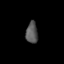
Tissue: prostate
Cell type: Fibroblasts
Senescence score: 0.8222
Nuclear area (px): 255
Mean DAPI intensity: 84.349